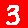
Digit: 3